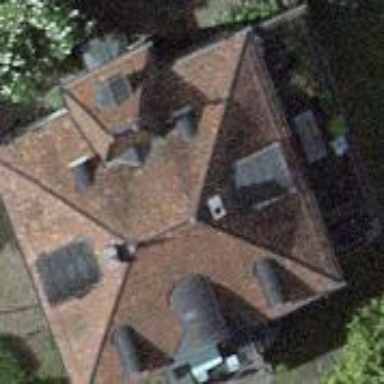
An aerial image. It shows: Building with hipped roof shape.